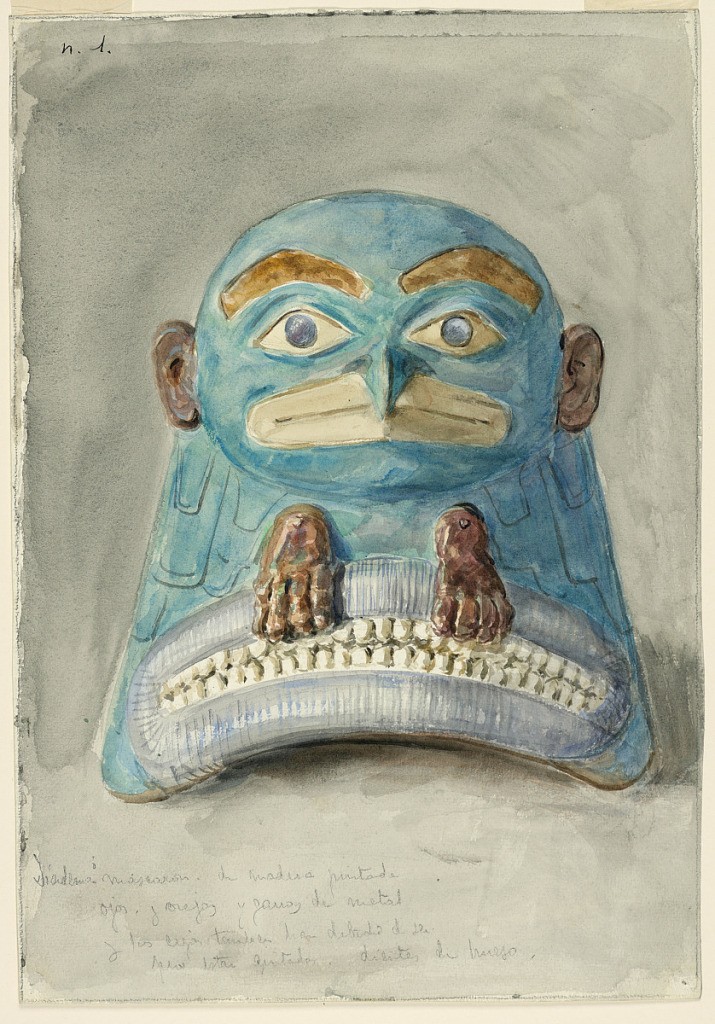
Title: Tlingit (indigenous Alaskan) Mask
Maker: Raimundo de Madrazo, Spanish, 1841–1920
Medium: Brush and watercolors, graphite on paper
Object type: Drawing
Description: Drawing of an indigenous Alaskan (Tlingit) mask, located in the Museo de América, Madrid (inventory no. 13902)